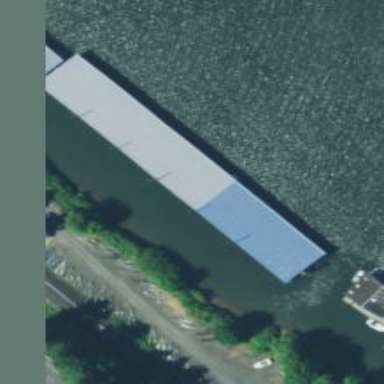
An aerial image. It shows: Boathouse building.